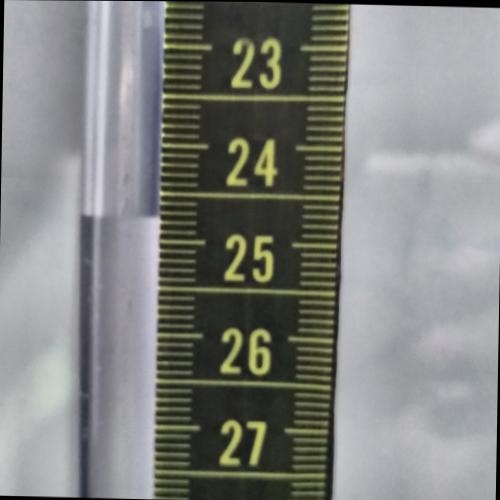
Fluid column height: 24.7 cm